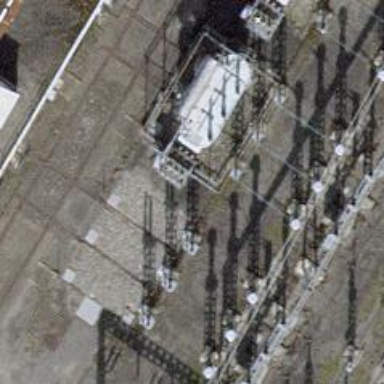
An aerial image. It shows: Switch for power supply.